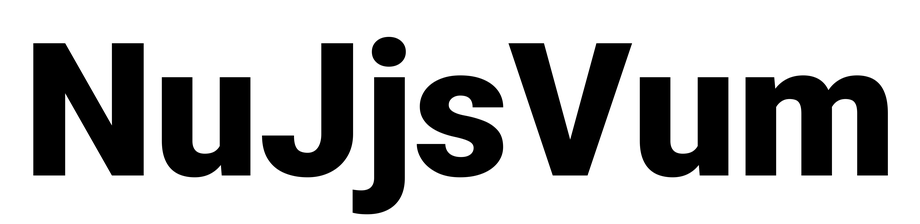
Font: Roboto_Black